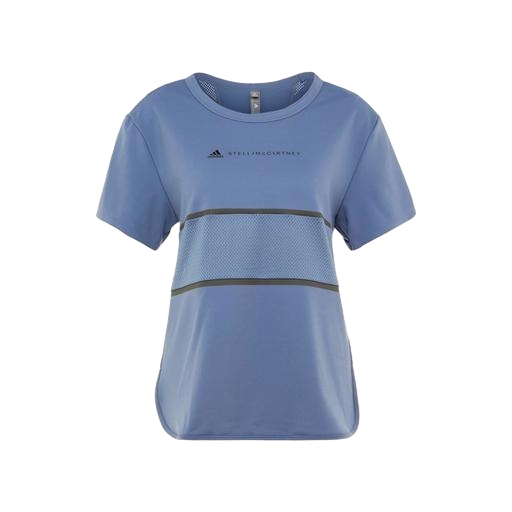
studio cool tee blue, mid t-shirt, blue mesh-accented athletic tee, white background